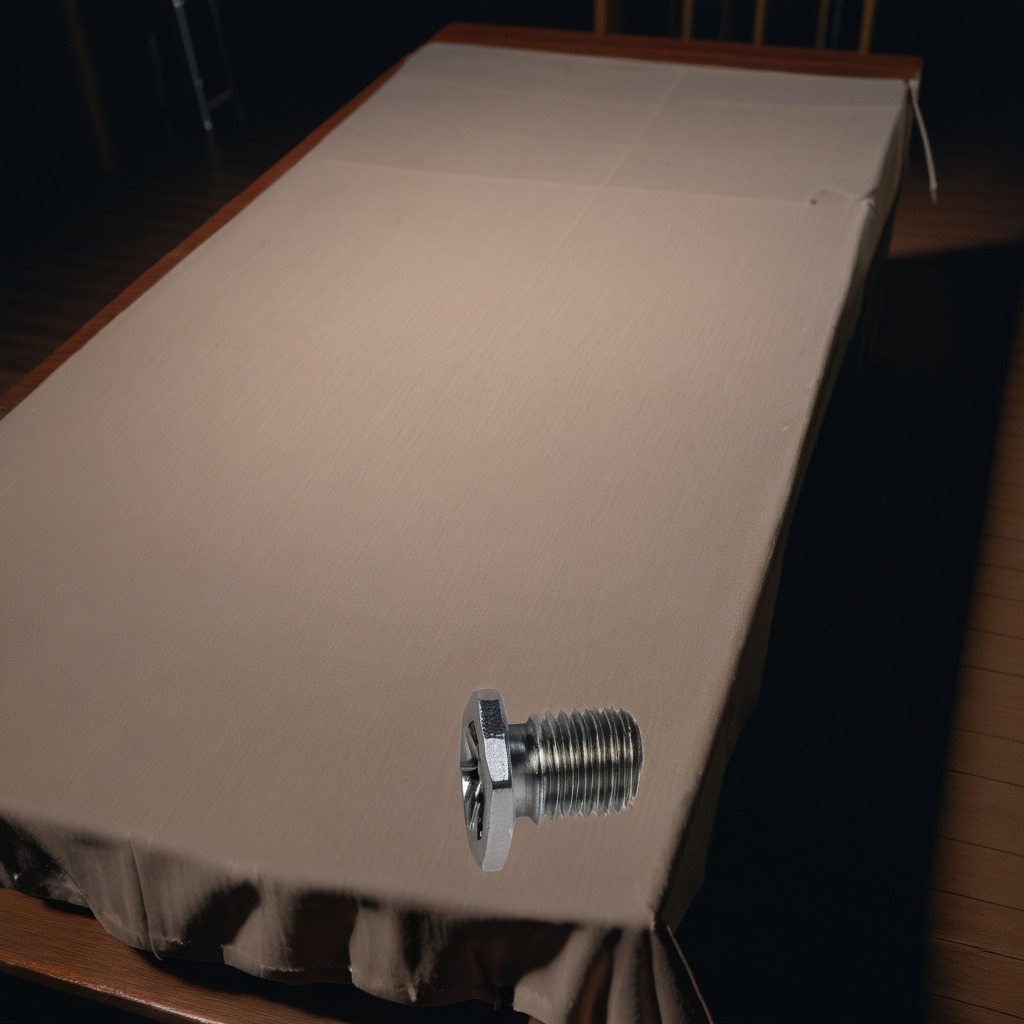
A metal screw lies on the wooden table.